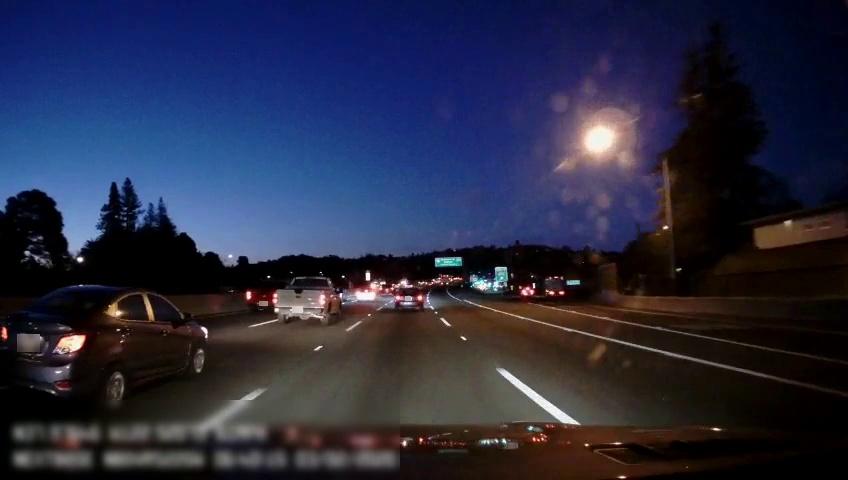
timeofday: Night
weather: Other
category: Drivable Space
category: Vehicles | Car
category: Vehicles | SUV
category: Vehicles | Car
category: Vehicles | Truck
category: Vehicles | Truck
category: Vehicles | Car
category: Vehicles | Truck
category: Vehicles | SUV
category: Lanes | Alternate Lane
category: Lanes | Alternate Lane
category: Lanes | Current Lane
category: Lanes | Current Lane
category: Lanes | Alternate Lane
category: Lanes | Alternate Lane
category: Lanes | Alternate Lane
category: Traffic | Signs
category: Traffic | Signs
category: Traffic | Signs
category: Traffic | Signs